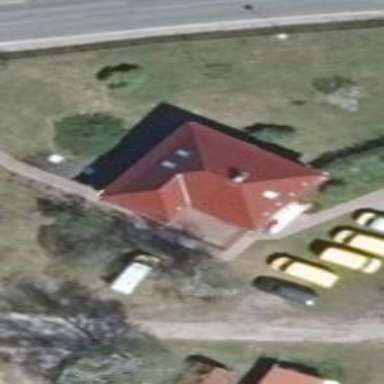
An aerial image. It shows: Building with hipped roof oriented along the structure.